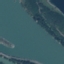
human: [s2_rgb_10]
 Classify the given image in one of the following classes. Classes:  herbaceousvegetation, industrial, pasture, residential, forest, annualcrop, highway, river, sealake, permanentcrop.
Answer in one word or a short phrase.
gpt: River